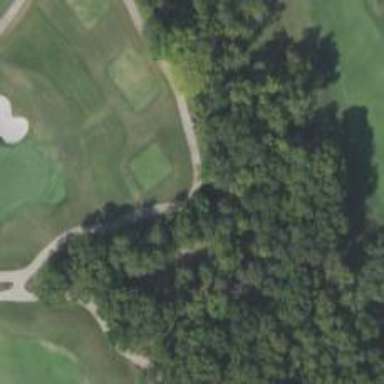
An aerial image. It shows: Asphalt service road used as golf cart path.